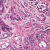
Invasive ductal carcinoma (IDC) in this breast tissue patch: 0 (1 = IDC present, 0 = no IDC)